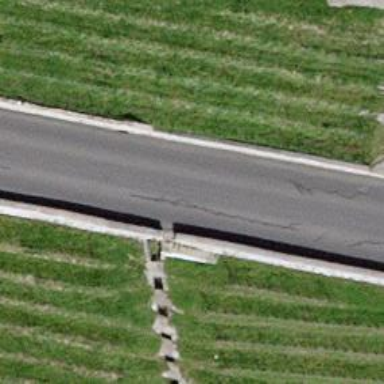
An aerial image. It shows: Drain passing through culvert tunnel.